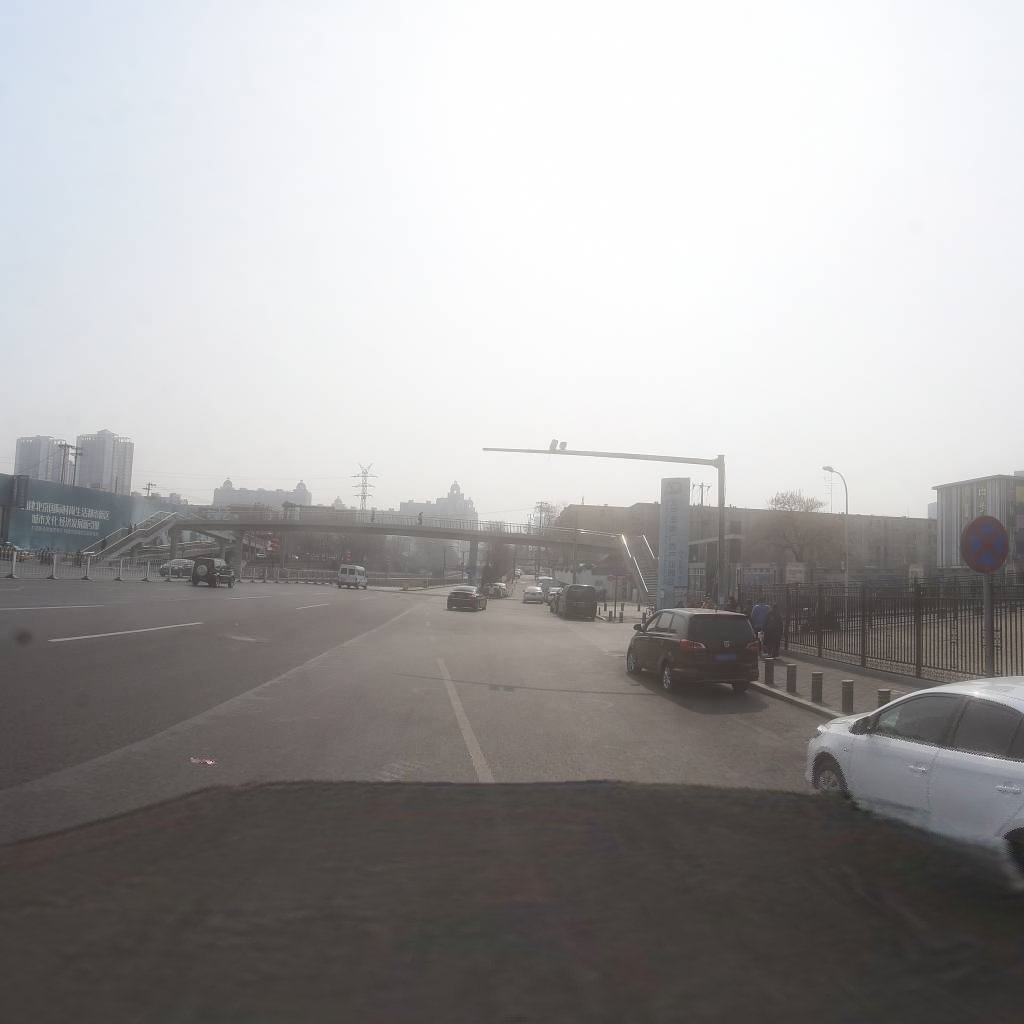
Region: Chaoyang
Road damage annotations: transverse patch